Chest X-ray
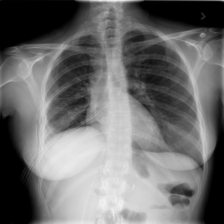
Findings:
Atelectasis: negative
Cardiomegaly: negative
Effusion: negative
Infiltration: negative
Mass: negative
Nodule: negative
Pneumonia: negative
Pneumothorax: positive
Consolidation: negative
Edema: negative
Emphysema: negative
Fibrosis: negative
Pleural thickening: negative
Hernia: negative